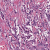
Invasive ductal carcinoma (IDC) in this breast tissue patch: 1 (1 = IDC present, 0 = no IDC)